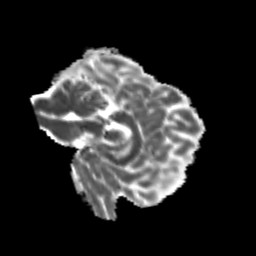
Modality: MD
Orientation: sagittal
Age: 21
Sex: male
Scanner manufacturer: siemens
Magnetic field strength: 3 T
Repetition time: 3.5 s
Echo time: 0.104 s